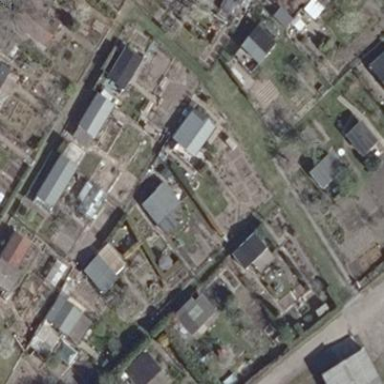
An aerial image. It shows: Allotments area.